Aerial crown-view tile of a tropical tree (Barro Colorado Island, Panama), acquired 20240716:
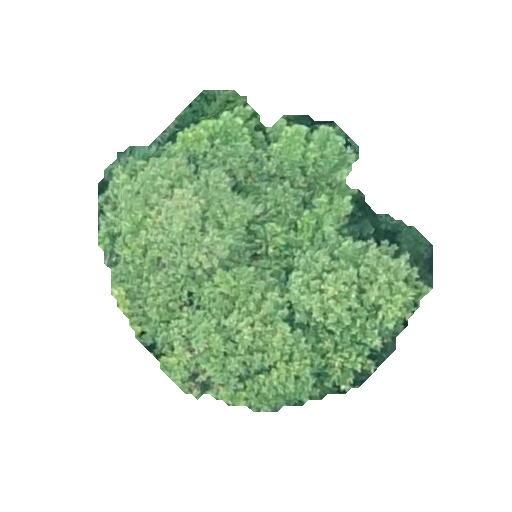
Species: Hieronyma alchorneoides
GBIF accepted scientific name: Hieronyma alchorneoides
Crown area: 116.455 m²